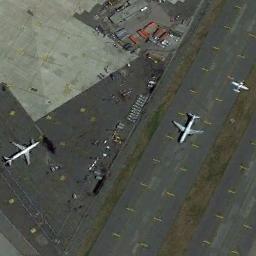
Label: airplane